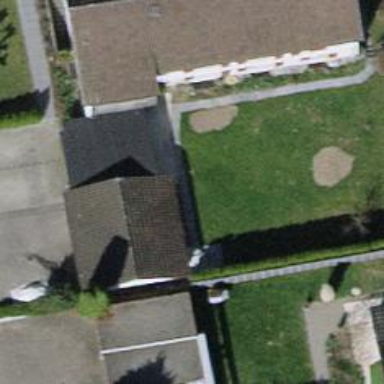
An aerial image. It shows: Group of garages.